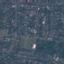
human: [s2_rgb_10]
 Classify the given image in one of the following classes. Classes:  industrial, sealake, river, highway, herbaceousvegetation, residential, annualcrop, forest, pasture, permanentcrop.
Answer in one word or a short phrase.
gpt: Residential